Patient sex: M
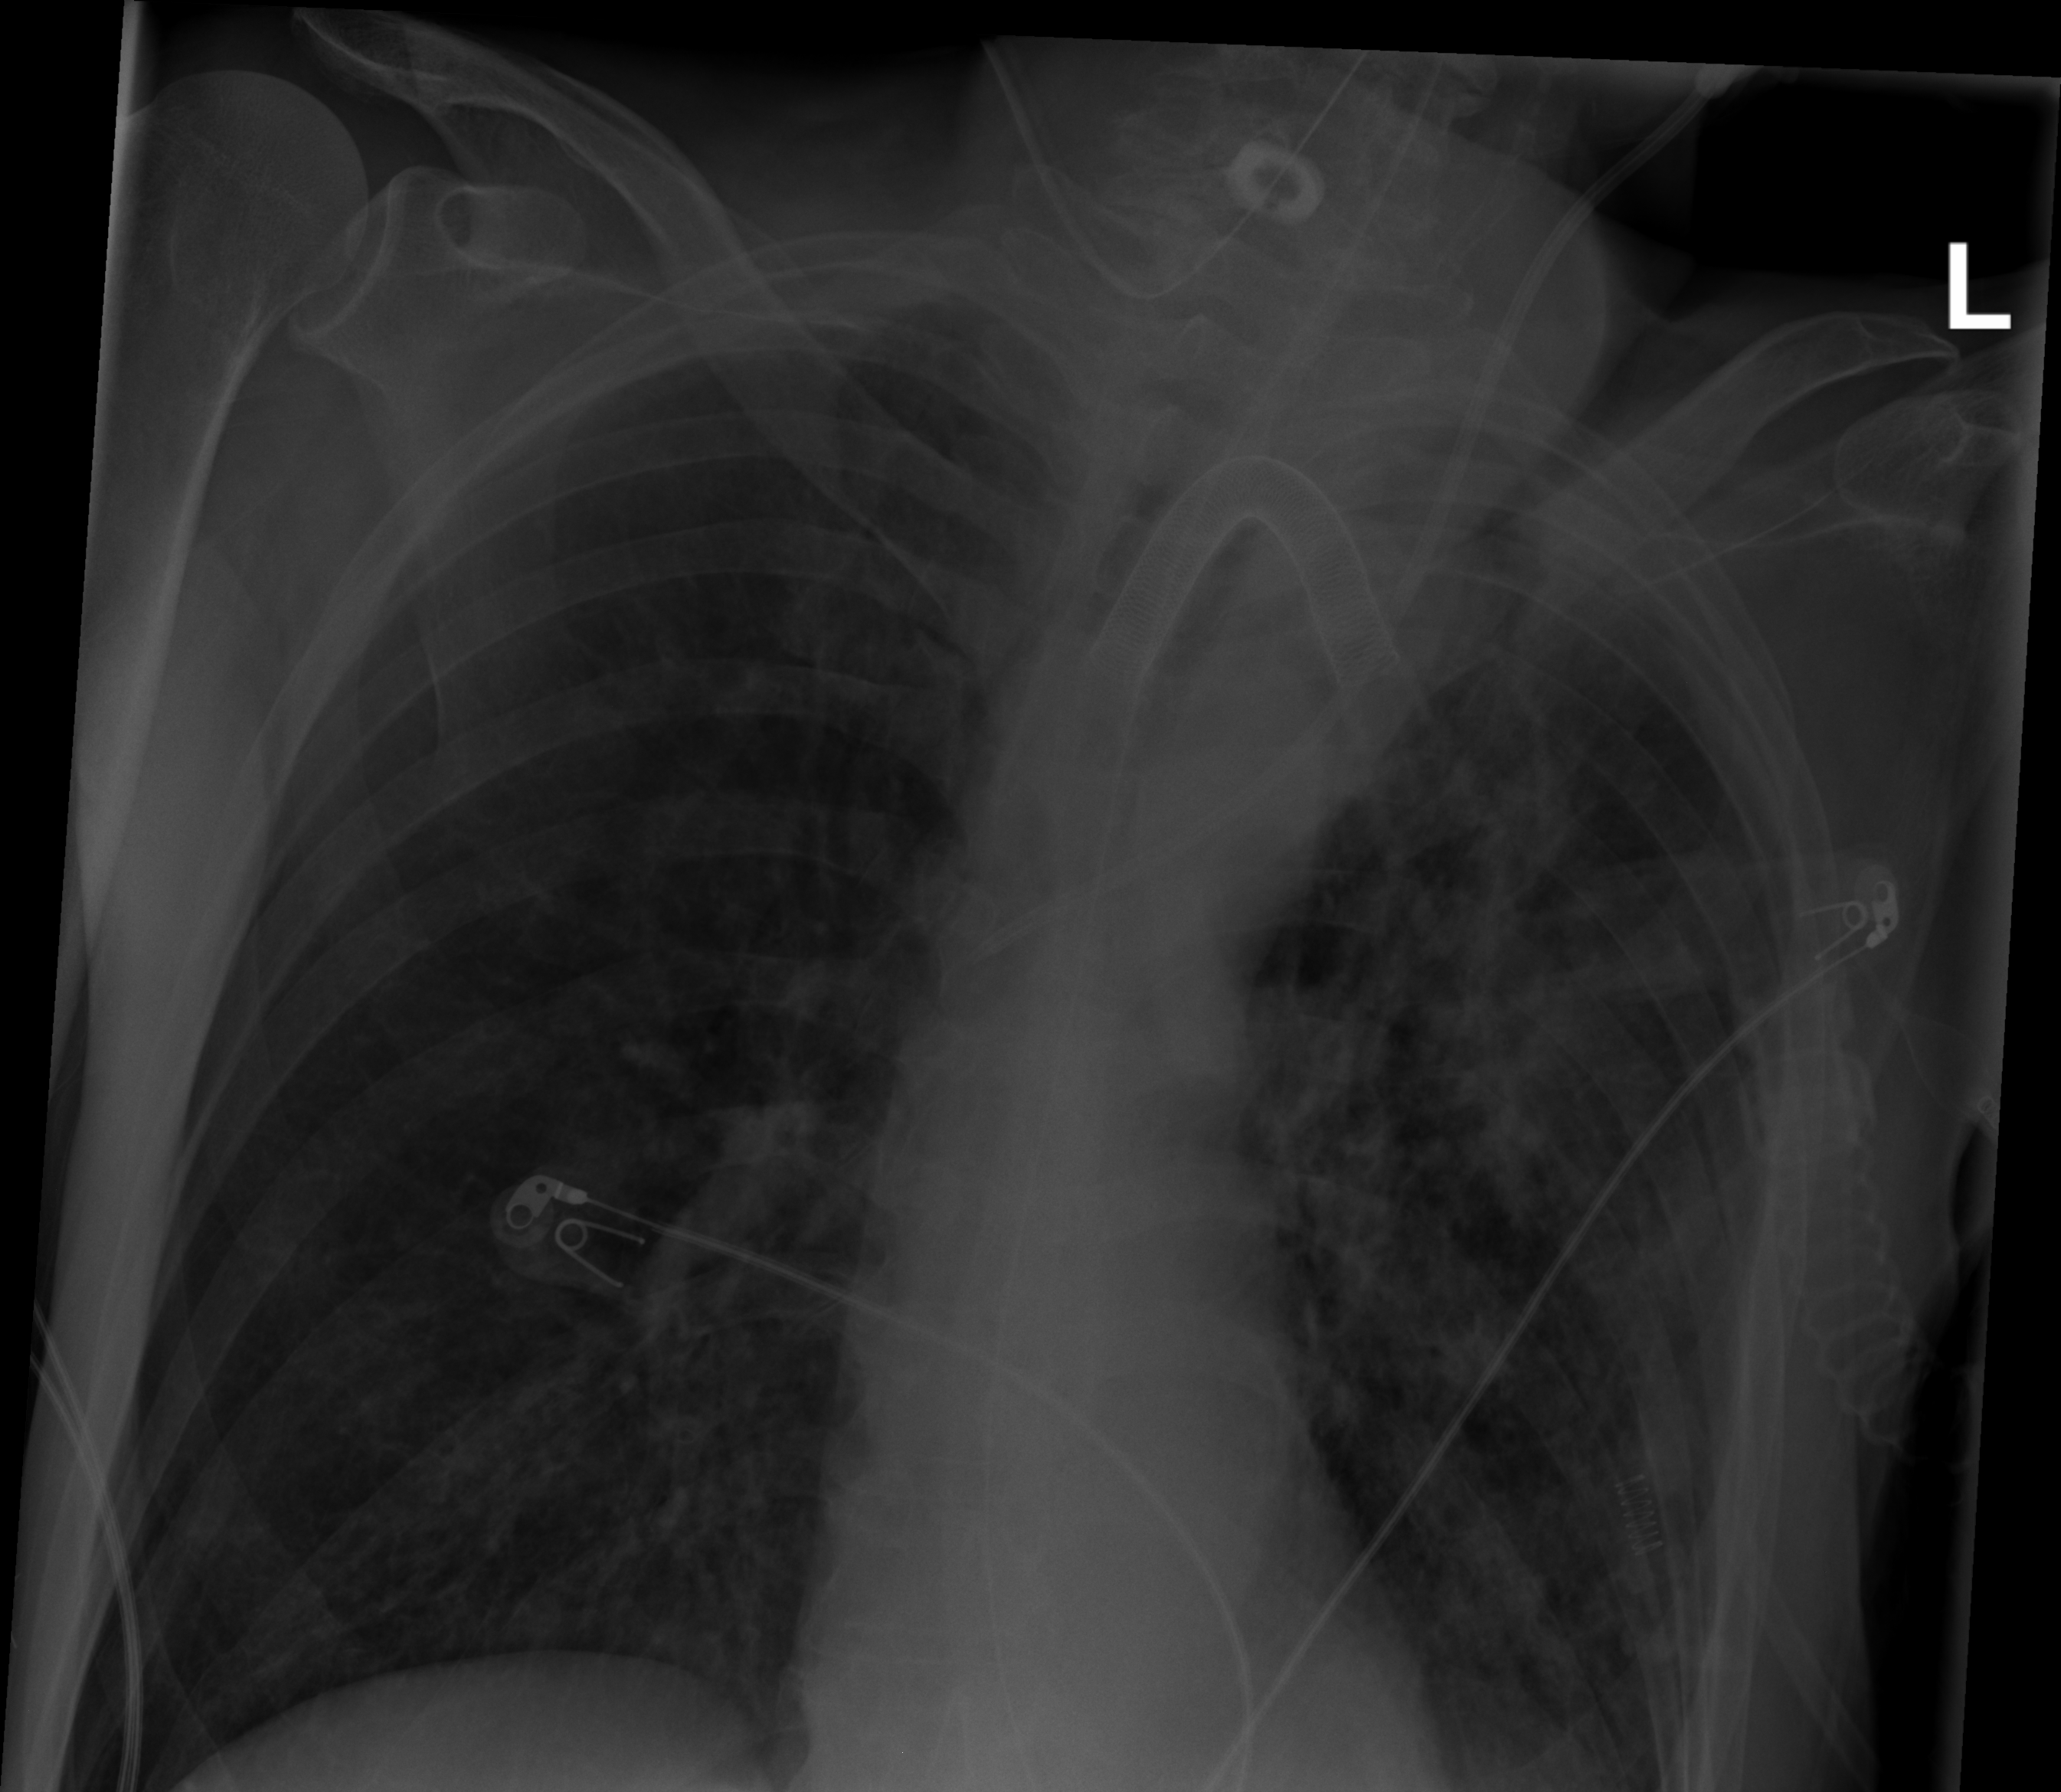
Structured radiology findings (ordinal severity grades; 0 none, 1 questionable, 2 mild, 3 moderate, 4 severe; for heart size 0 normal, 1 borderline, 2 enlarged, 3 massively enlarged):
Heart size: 0
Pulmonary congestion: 0
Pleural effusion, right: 0
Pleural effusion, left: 0
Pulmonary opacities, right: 0
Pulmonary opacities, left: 2
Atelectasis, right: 0
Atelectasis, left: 2